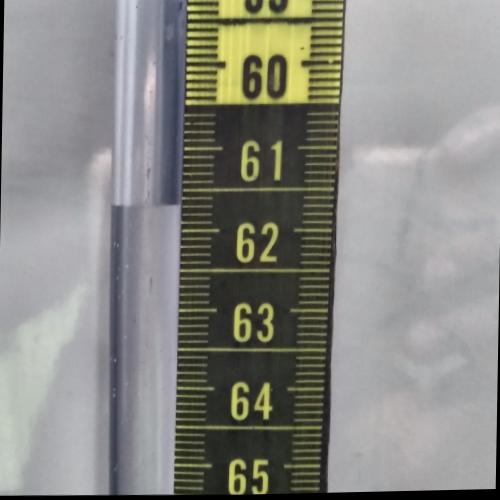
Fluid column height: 61.7 cm